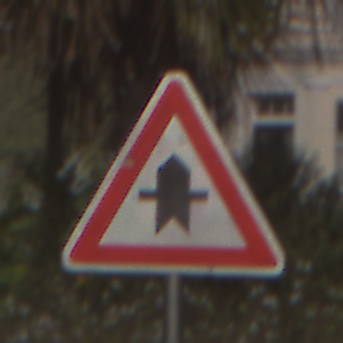
Verkehrszeichen: Vorfahrt
Umgebung: Outdoor, Urban
Tageszeit: MorningAfternoon
Wetter: PartlyCloudy
Licht: Natural
Jahreszeit: NotSpecified
Kontrast: HighContrast